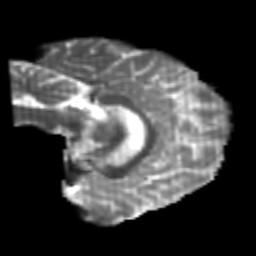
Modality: T2w
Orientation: sagittal
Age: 24
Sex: male
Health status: healthy
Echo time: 0.074 s